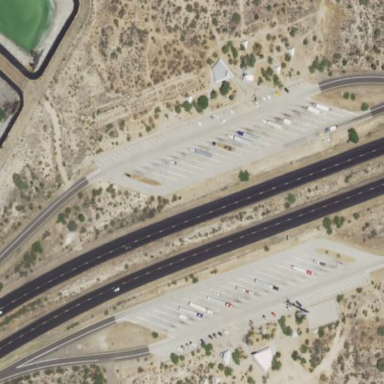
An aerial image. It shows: Rest area on the road.